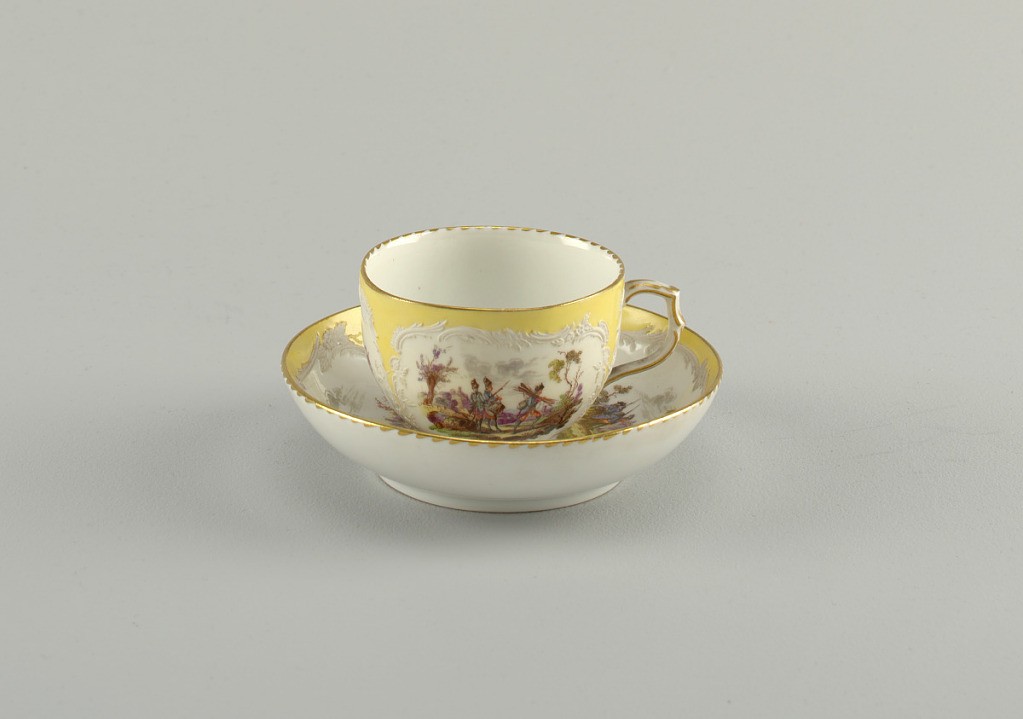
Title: Cup and Saucer with Battle Scenes (Bataillen-Malerei)
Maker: Royal Porcelain Manufactory, Berlin, German, established 1763
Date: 1870–1900
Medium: hard paste porcelain, vitreous enamel, gold
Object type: cup and saucer
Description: Curving cup. Slightly compressed in lower part. Scrolling handle. Saucer slightly curved. Decoration identical to that of 1953-17-50.